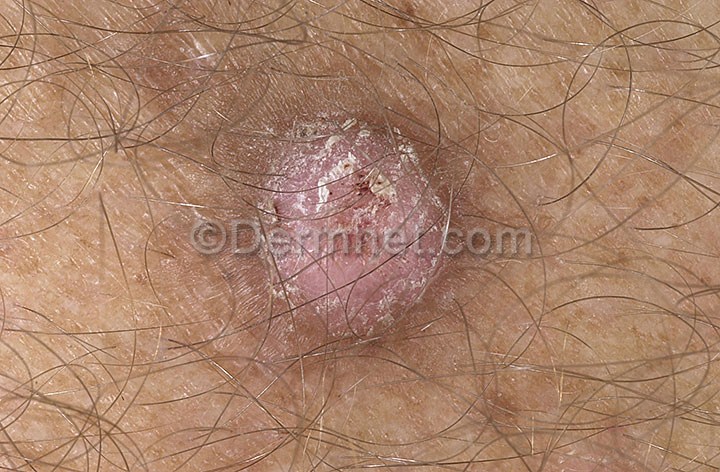
Disease: Seborrheic Keratoses and other Benign Tumors